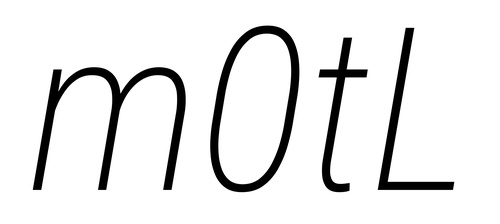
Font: Roboto-Italic_Condensed_ExtraLight_Italic